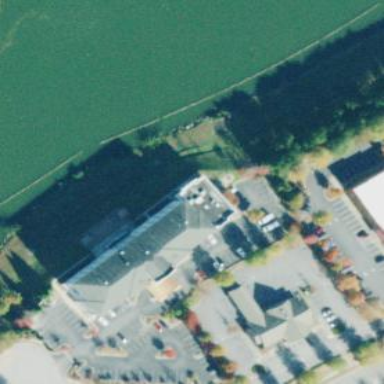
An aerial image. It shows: Hotel building.